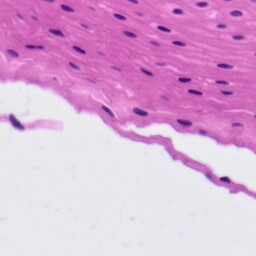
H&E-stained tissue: Tonsil